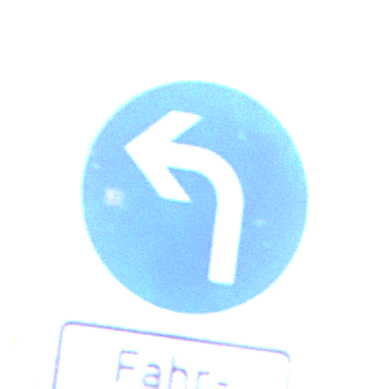
Verkehrszeichen: VorgeschriebeneFahrtrichtungLinks
Zusatzzeichen unten: SonstigeFahrzeugePersonengruppenFrei4
Umgebung: Roofed, Underpass
Tageszeit: Midday
Wetter: Clear
Licht: Natural
Jahreszeit: NotSpecified
Kontrast: LowContrast